【题型】解答题　【知识点】解析几何　【难度】easy
在平面直角坐标系中，已知矩形 \(ABCD\) 的长 \(|AB|=2\)，宽 \(|AD|=1\)，\(AB\)、\(AD\) 边分别在 \(x\) 轴、\(y\) 轴的正半轴上，\(A\) 点与坐标原点重合，如下图所示.

\vspace{1em}
(1) 若折痕所在直线的斜率为 \(k\)，求折痕所在直线的方程（用斜率 \(k\) 表示）；
\vspace{1em}
(2) 若折痕和线段 \(AB\)、\(CD\) 相交，求折痕的长的取值范围.
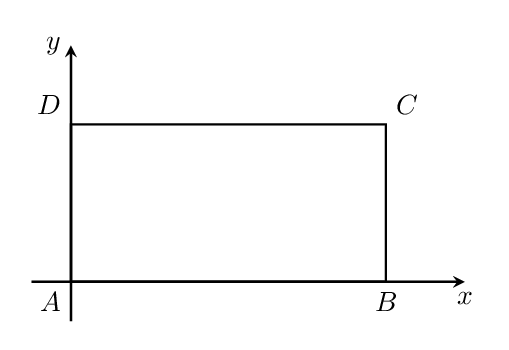
【解答】
【详解】 (1) \textcircled{1}当 \(k=0\) 时，此时 \(A\) 点和 \(D\) 点重合，折痕所在的直线方程 \(y=\dfrac{1}{2}\)；
\textcircled{2}当 \(k \neq 0\) 时，将矩形折叠后 \(A\) 点落在线段 \(CD\) 上的点为 \(G(a,1)(0 < a \leq 2)\)，
所以 \(A\) 与 \(G\) 关于折痕所在的直线对称，有 \(k_{AG} \cdot k = -1\)，即 \(\dfrac{1}{a}k = -1\)，则 \(a = -k\)。
故 \(G\) 点坐标为 \(G(-k,1)(-2 \leq k < 0)\)，
从而折痕所在的直线与 \(AG\) 的交点坐标（即线段 \(AG\) 的中点）为 \(M\left(-\dfrac{k}{2},\dfrac{1}{2}\right)\)。
所以折痕所在的直线方程 \(y - \dfrac{1}{2} = k\left(x + \dfrac{k}{2}\right)\)，即 \(y = kx + \dfrac{k^2 + 1}{2}(-2 \leq k < 0)\)。
综上：由\textcircled{1}\textcircled{2}可得折痕所在的直线方程为 \(y = kx + \dfrac{k^2 + 1}{2},(-2 \leq k \leq 0)\)。

\vspace{1em}
(2) 由 (1) 可知 \(k \neq 0\)，对于 \(y = kx + \dfrac{k^2 + 1}{2}(-2 \leq k < 0)\)，
令 \(y=1\)，可得 \(x = \dfrac{1 - k^2}{2k}\)，令 \(y=0\) 可得 \(x = -\dfrac{k^2 + 1}{2k}\)，
依题意可得
\[
\begin{cases}
0 \leq -\dfrac{k^2 + 1}{2k} \leq 2 \\
0 \leq \dfrac{1 - k^2}{2k} \leq 2 \\
-2 \leq k < 0
\end{cases},
\]
解得 \(-2 \leq k \leq -1\)，
如下图，折痕所在的直线与线段 \(CD\)、\(AB\) 的交点坐标为 \(N\left(\dfrac{1 - k^2}{2k},1\right),P\left(-\dfrac{k^2 + 1}{2k},0\right)\)。

所以 \(|PN|^2 = \left(\dfrac{1}{k}\right)^2 + 1\)，因为 \(-2 \leq k \leq -1\)，所以 \(-1 \leq \dfrac{1}{k} \leq -\dfrac{1}{2}\)，
所以 \(\dfrac{5}{4} \leq \left(\dfrac{1}{k}\right)^2 + 1 \leq 2\)，所以 \(|PN| \in \left[\dfrac{\sqrt{5}}{2},\sqrt{2}\right]\)，
所以折痕的长的取值范围 \(\left[\dfrac{\sqrt{5}}{2},\sqrt{2}\right]\)。
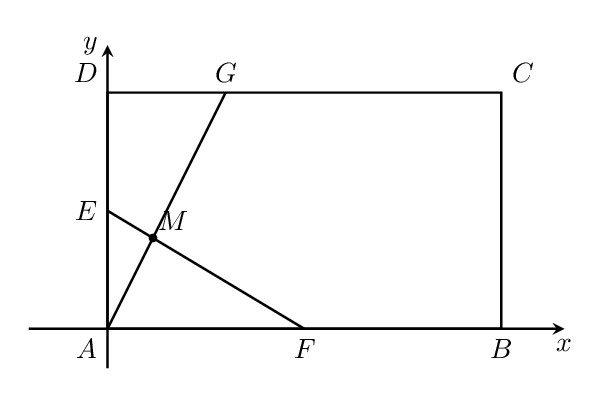
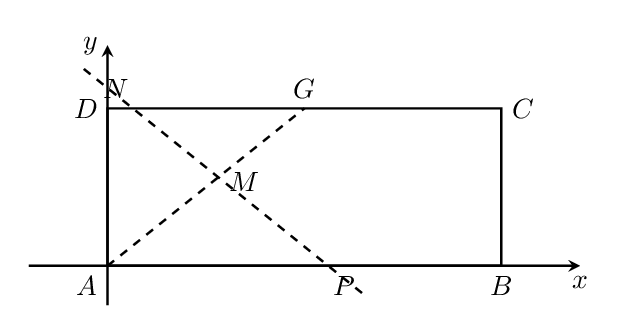